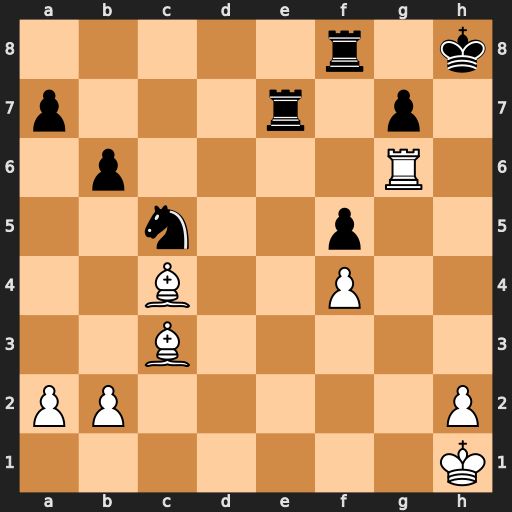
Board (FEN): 5r1k/p3r1p1/1p4R1/2n2p2/2B2P2/2B5/PP5P/7K
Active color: w
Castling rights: -
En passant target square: -
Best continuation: Rh6#